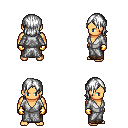
a pixel art fantasy rpg character, male body template, human, tanned skin, white robe, robe skirt, white long bangs hairstyle, gold gloves, four views (front, back, left, right), 2x2 character sprite sheet, small pixel art, hard edges, no anti-aliasing